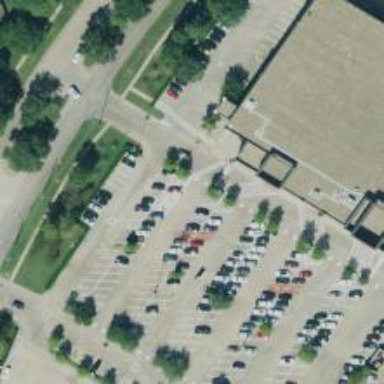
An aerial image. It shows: Parking space.